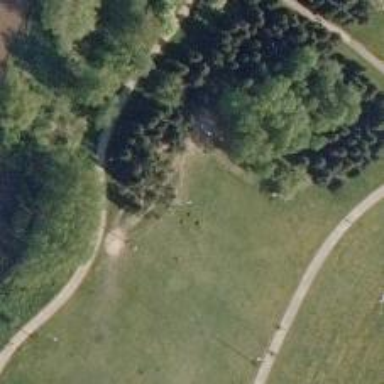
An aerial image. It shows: Disc golf tee area.